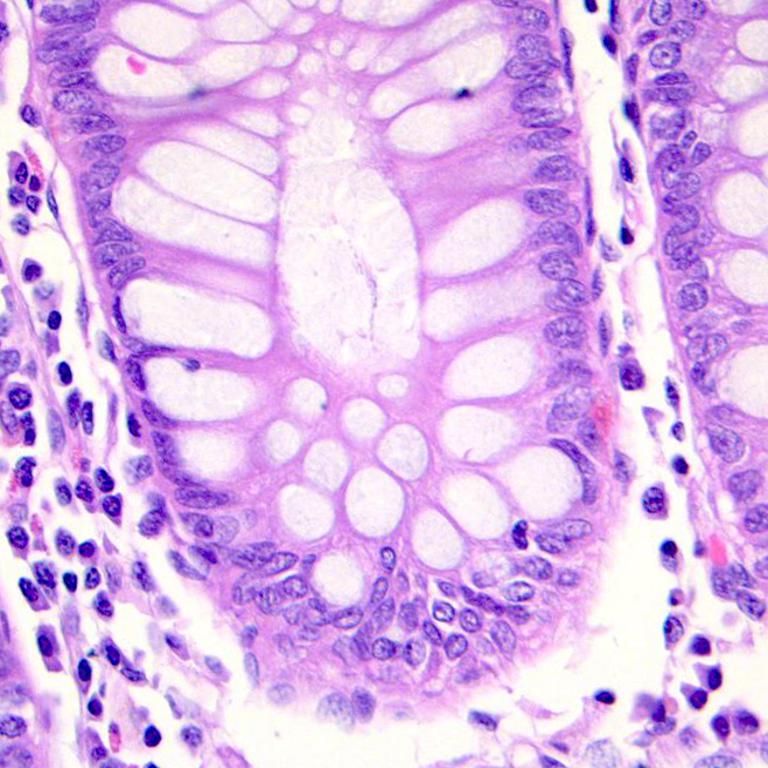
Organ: colon
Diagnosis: benign